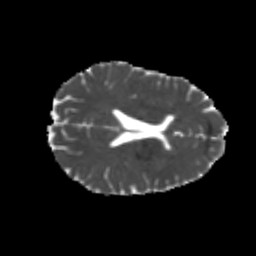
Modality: MD
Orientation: axial
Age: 20
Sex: female
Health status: healthy
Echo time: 0.074 s